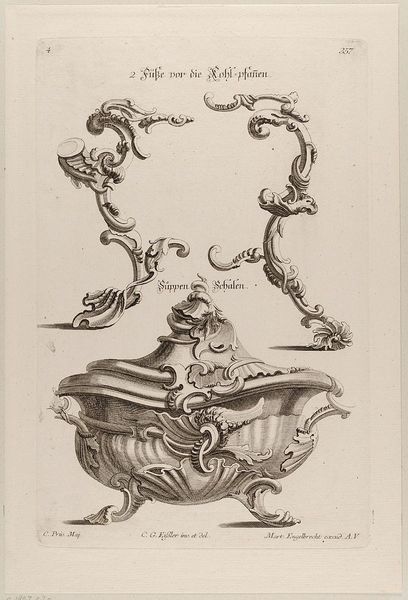
Titel: Zwei Füße einer Kohlenpfanne und eine Suppenterrine
Künstler: Martin Engelbrecht
Standort: Hamburg
Institution: Museum für Kunst und Gewerbe Hamburg
Schlagwörter: skizze, muster, alt, schale, rokoko, henkel, beine, grafik, graphik, figuren, ornamente, tee, fotografie, photographie, druckgraphik, druckgrafik, radierung, kunstgewerbe, schnörkel, suppe, terrine, kunsthandwerk, rocaille, als, goldschmiedearbeit, style, reproduktionen, industriedesign, druckerzeugnisse, muschelwerk, behälter, schüssel, ornamentstich, vorlageblätter